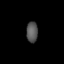
Tissue: lung
Cell type: Smooth muscle cells
Senescence score: 0.6981
Nuclear area (px): 231
Mean DAPI intensity: 84.688